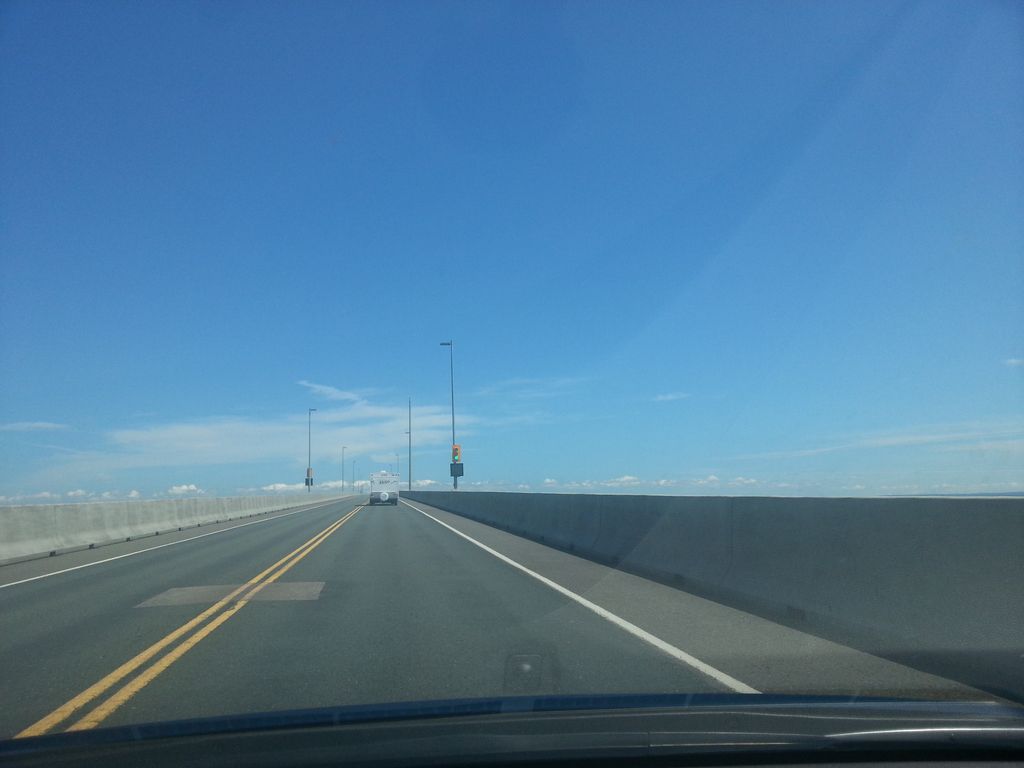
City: charlottetown